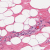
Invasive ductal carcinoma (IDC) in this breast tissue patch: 0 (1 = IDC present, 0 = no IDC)